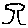
Label: tree